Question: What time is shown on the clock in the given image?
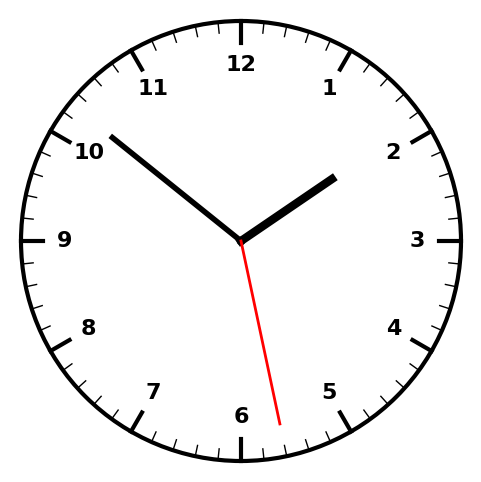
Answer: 01:51:28